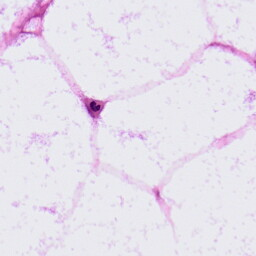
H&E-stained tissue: LymphNode